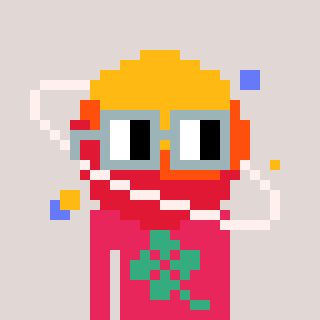
a pixel art character with square dark gray glasses, a saturn-shaped head and a redpinkish-colored body on a warm background